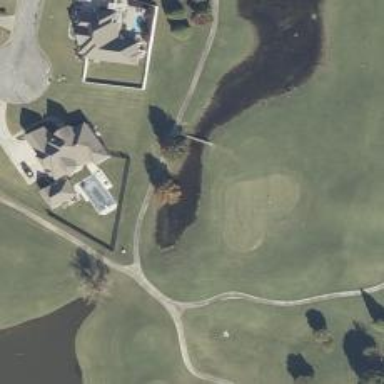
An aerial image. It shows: View of golf hole.